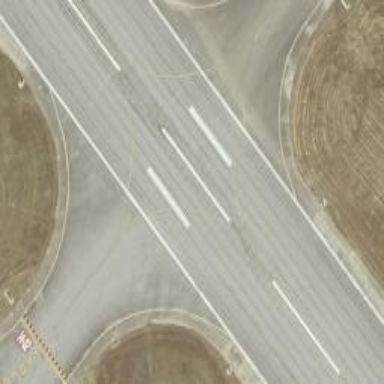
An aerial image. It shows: View of taxiway at the airport.